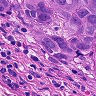
Metastatic tissue present: yes